Interaction volume radius: 10 \u00c5
Interaction volume height: 10 \u00c5
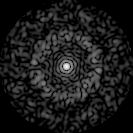
Disorder parameter: 0.8398